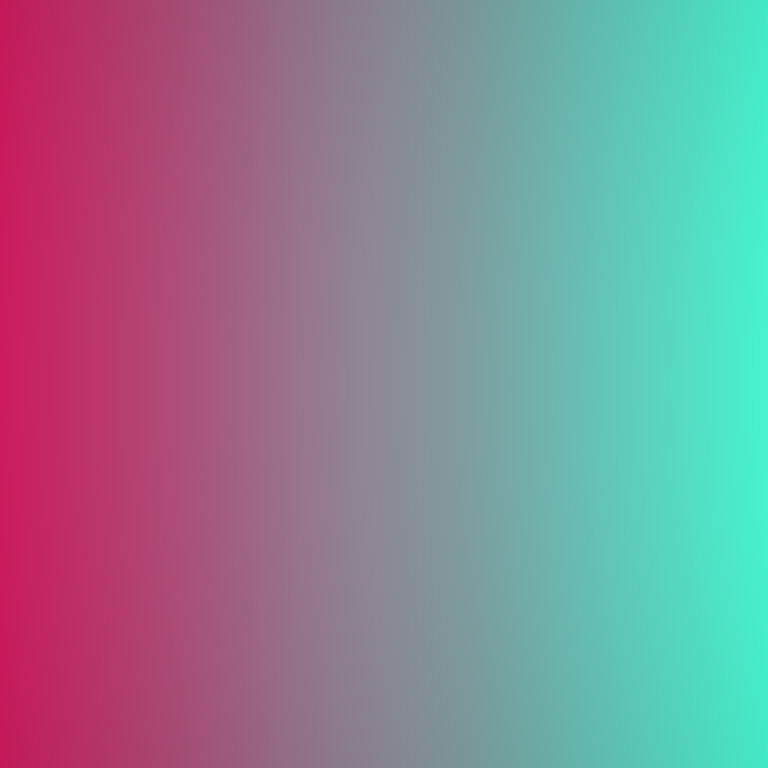
Abstract light effect, smooth gradient from deep red to bright teal, calm atmosphere, soft blend, no room, no furniture, no objects.